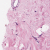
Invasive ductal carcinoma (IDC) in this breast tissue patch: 0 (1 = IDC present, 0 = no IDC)